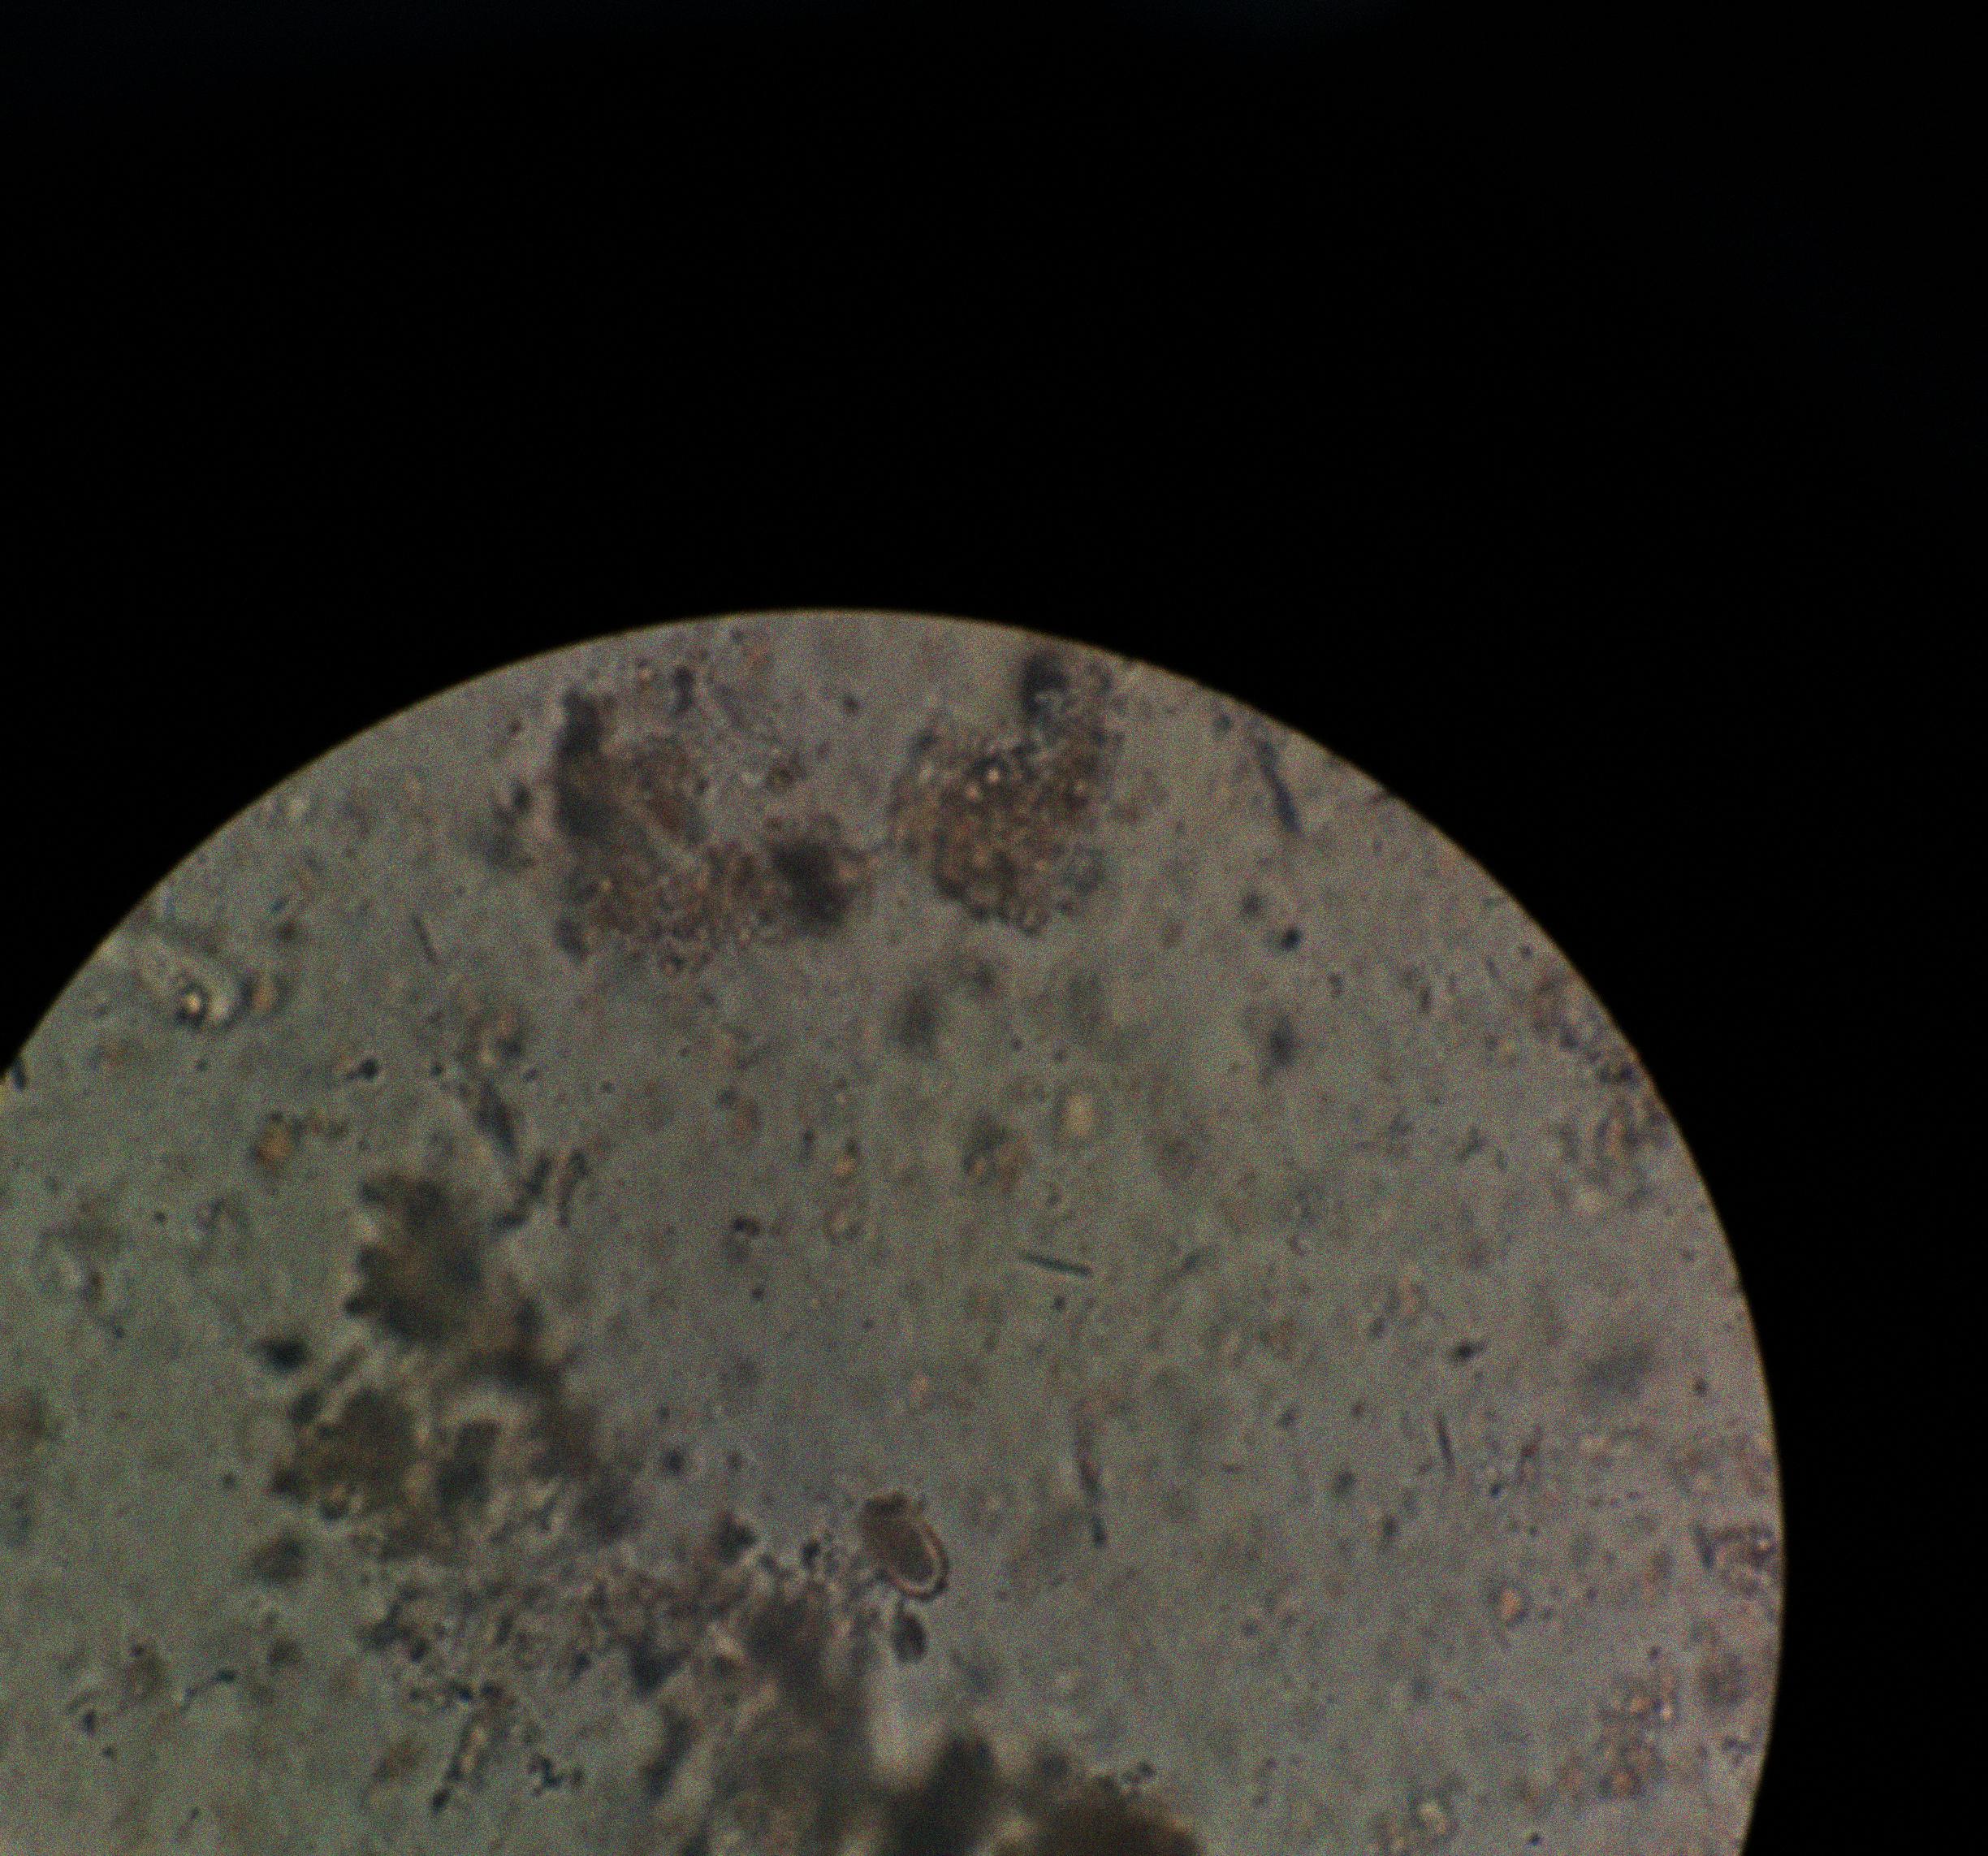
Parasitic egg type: Capillaria philippinensis